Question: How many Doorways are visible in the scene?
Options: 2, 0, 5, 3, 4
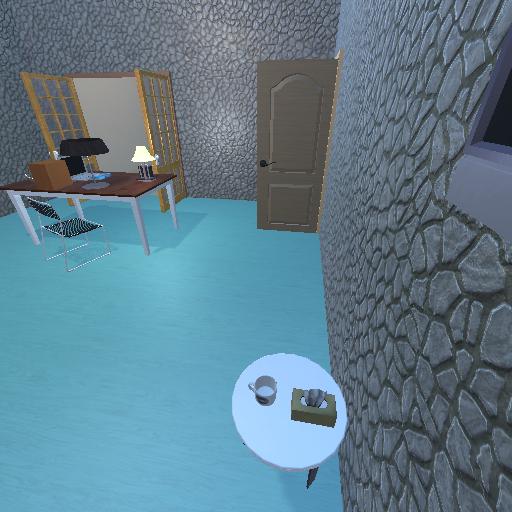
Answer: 2